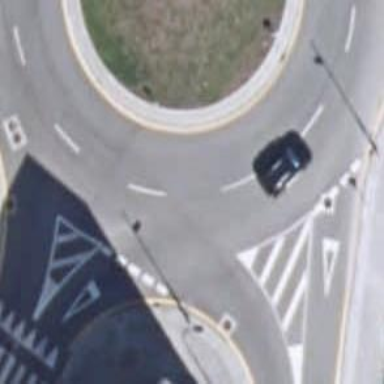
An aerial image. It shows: Primary highway with asphalt surface leading to roundabout.